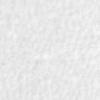
Label: no_change